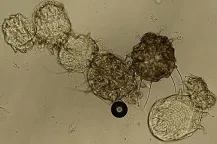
Flotation.
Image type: pathology (immunostaining)